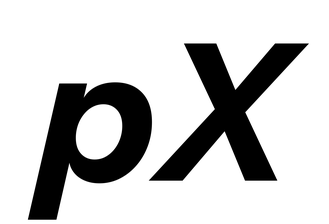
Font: InstrumentSans-Italic_Bold_Italic